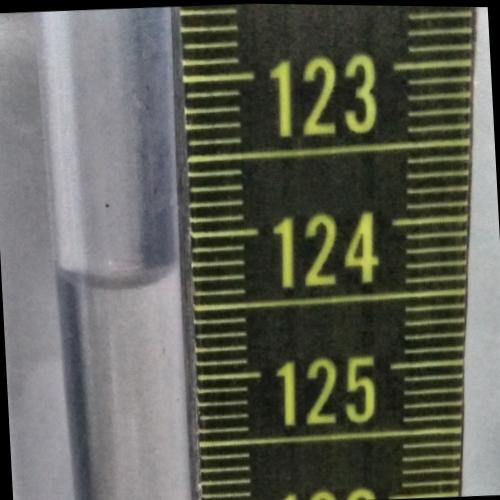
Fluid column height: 124.3 cm